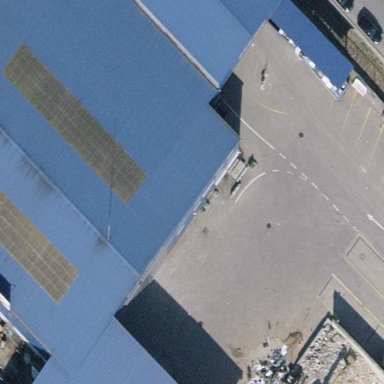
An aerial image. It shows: Building that serves as recycling center.